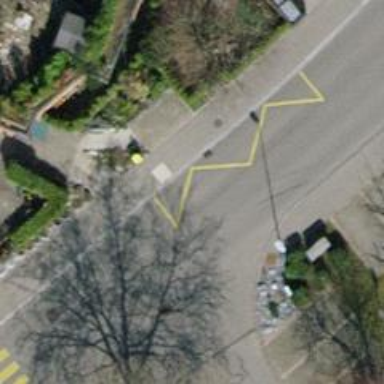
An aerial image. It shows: Public transport stop position.